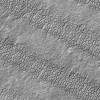
Atmospheric dust classification: not_dusty